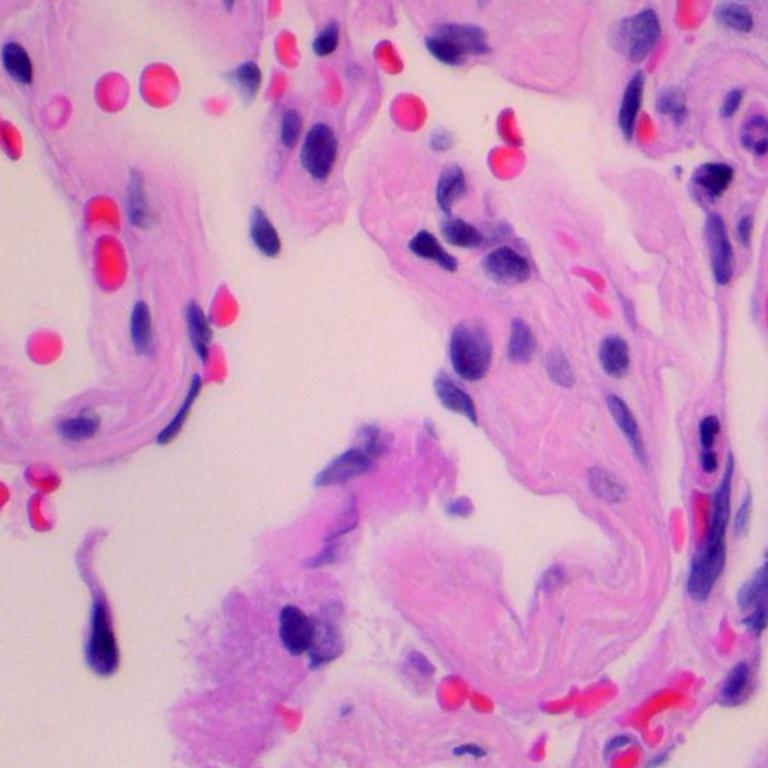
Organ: lung
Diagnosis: benign